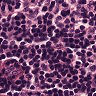
Metastatic tissue present: no